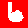
Digit: 6